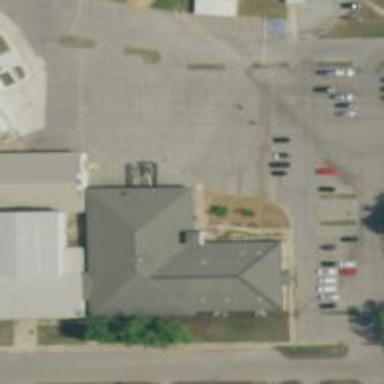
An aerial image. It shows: Parking area.